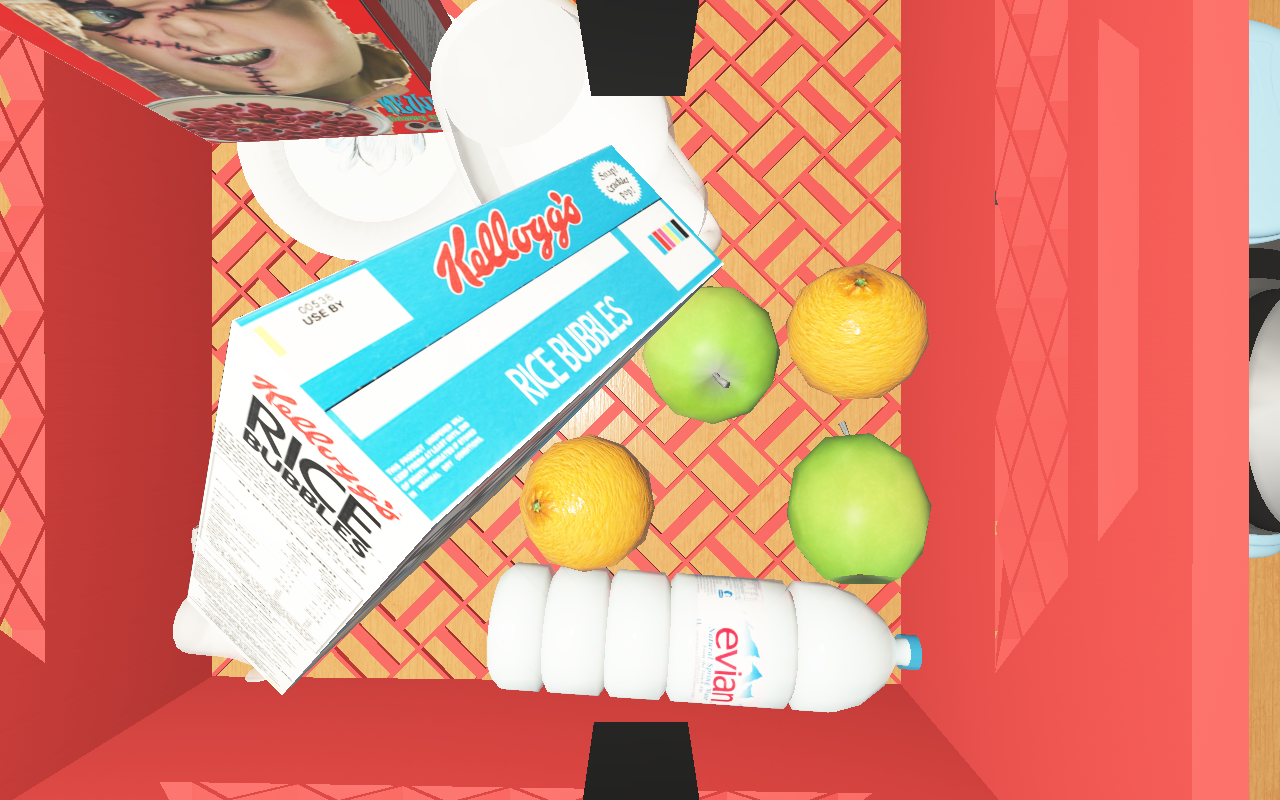
Objects in the scene:
water bottle
apple
apple
orange
orange
spoon
plate
glass
wineglass
jam jar